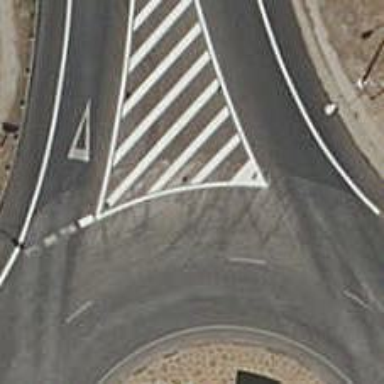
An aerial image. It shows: Tertiary road with asphalt surface leading to roundabout.